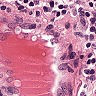
Metastatic tissue present: no